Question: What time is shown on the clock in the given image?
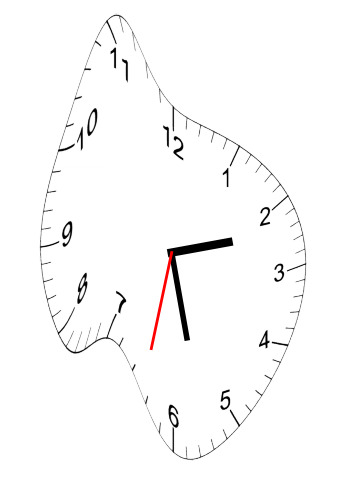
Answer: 02:27:32